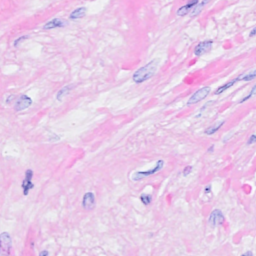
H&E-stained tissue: Breast